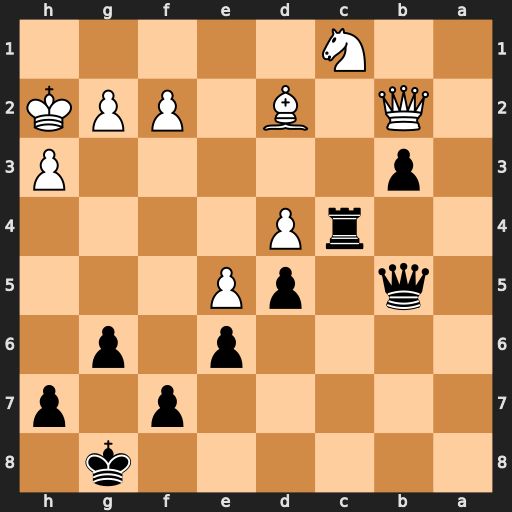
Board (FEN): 6k1/5p1p/4p1p1/1q1pP3/2rP4/1p5P/1Q1B1PPK/2N5
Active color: b
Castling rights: -
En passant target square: -
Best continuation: Rc2 Qxb3 Qxb3 Nxb3 Rb2